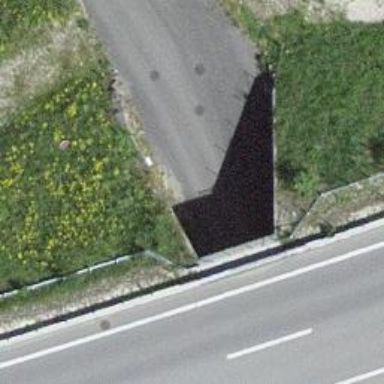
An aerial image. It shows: Track road passing through tunnel.